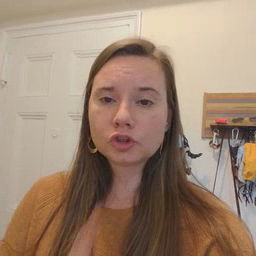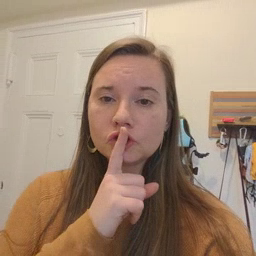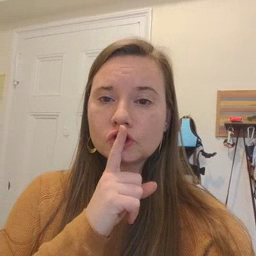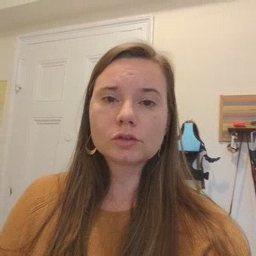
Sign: shhh